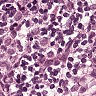
Metastatic tissue present: yes